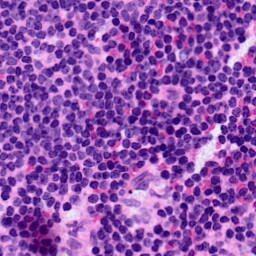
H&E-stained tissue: LymphNode